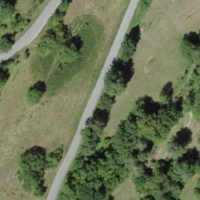
EUNIS habitat code: 52
Species observed at this site:
Tussilago farfara